Question: This is my JSON string, I want to make it read into dataframe in the following tabular format.
I have no idea what should I do after 'pd.Dataframe(json.loads(data))'

# JSON data, edited
'''
{
"data":[
{
"data":{
"actual":"(0.2)",
"upper_end_of_central_tendency":"-"
},
"title":"2009"
},
{
"data":{
"actual":"2.8",
"upper_end_of_central_tendency":"-"
},
"title":"2010"
},
{
"data":{
"actual":"-",
"upper_end_of_central_tendency":"2.3"
},
"title":"longer_run"
}
],
"schedule_id":"2014-03-19"
}
'''
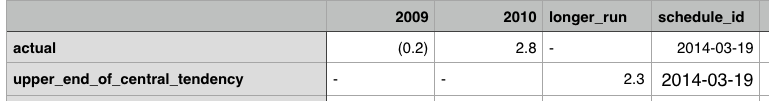
Answer: That's a somewhat overly nested JSON. But if that's what you have to work with, and assuming your parsed JSON is in 'jdata':
'''
datapts = jdata['data']
rownames = ['actual', 'upper_end_of_central_tendency']
colnames = [ item['title'] for item in datapts ] + ['schedule_id' ]
sched_id = jdata['schedule_id']
rows = [ [item['data'][rn] for item in datapts ] + [sched_id] for rn in rownames]
df = pd.DataFrame(rows, index=rownames, columns=colnames)
'''
'df' is now:

If you wanted to simplify that a bit, you could construct the core data without the asymmetric 'schedule_id' field, then add that after the fact:
'''
datapts = jdata['data']
rownames = ['actual', 'upper_end_of_central_tendency']
colnames = [ item['title'] for item in datapts ]
rows = [ [item['data'][rn] for item in datapts ] for rn in rownames]
d2 = pd.DataFrame(rows, index=rownames, columns=colnames)
d2['schedule_id'] = jdata['schedule_id']
'''
That will make an identical DataFrame (i.e. 'df == d2'). It helps when learning pandas to try a few different construction strategies, and get a feel for what is more straightforward. There are more powerful tools for unfolding nested structures into flatter tables, but they're not as easy to understand first time out of the gate.
(Update) If you wanted a better structuring on your JSON to make it easier to put into this format, ask pandas what it likes. E.g. 'df.to_json()' output, slightly prettified:
'''
{
"2009": {
"actual": "(0.2)",
"upper_end_of_central_tendency": "-"
},
"2010": {
"actual": "2.8",
"upper_end_of_central_tendency": "-"
},
"longer_run": {
"actual": "-",
"upper_end_of_central_tendency": "2.3"
},
"schedule_id": {
"actual": "2014-03-19",
"upper_end_of_central_tendency": "2014-03-19"
}
}
'''
That is a format from which pandas' 'read_json' function will immediately construct the 'DataFrame' you desire.